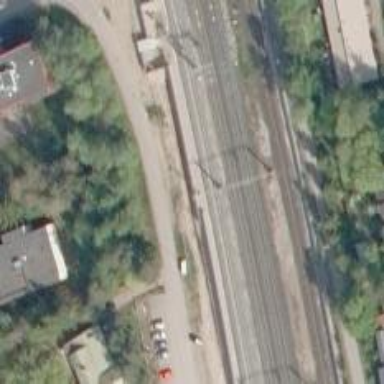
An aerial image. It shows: Railway with continuous electrified contact lines.